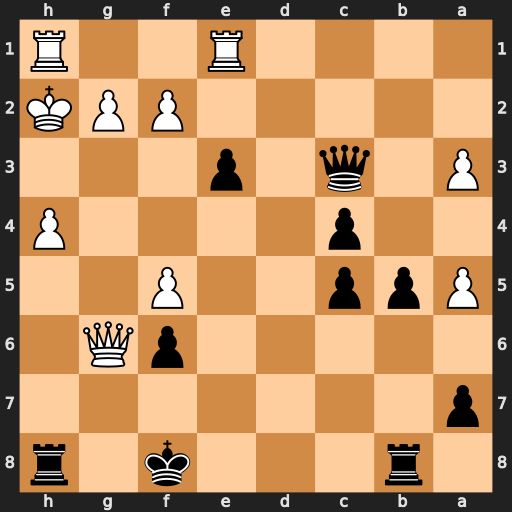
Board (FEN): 1r3k1r/p7/5pQ1/Ppp2P2/2p4P/P1q1p3/5PPK/4R2R
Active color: b
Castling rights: -
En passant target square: -
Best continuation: Rxh4+ Kg3 exf2+